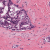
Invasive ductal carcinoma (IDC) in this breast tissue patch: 0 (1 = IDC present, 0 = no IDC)